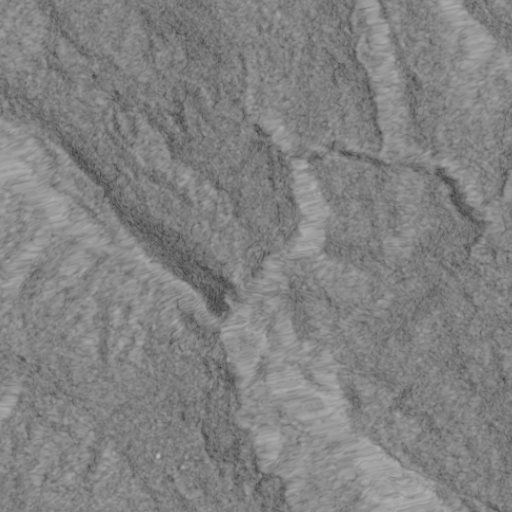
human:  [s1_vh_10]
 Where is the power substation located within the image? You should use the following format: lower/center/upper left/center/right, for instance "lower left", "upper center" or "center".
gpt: The power substation is located in the lower center of the image.
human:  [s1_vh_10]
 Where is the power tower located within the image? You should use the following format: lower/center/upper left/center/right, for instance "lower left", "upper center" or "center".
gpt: The power tower is located in the lower left of the image.
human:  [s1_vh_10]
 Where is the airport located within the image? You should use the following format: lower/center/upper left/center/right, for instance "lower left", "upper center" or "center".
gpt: There is no airport in the image.

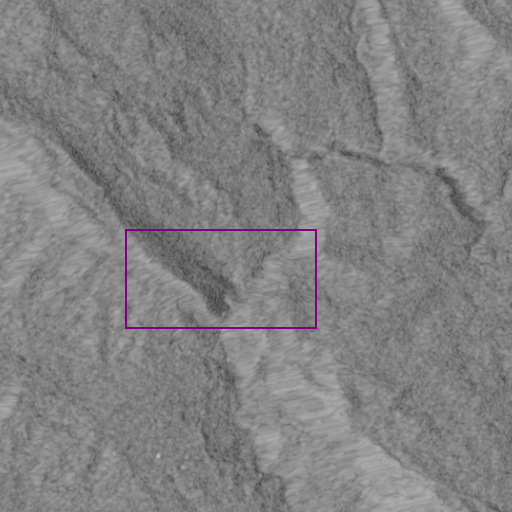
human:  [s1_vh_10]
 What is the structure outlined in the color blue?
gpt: There is no blue outline.
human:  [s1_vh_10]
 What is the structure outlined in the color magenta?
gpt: There is no structure outlined in magenta.